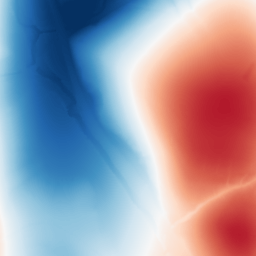
Category: trend_removal
Decomposition family: polynomial
Decomposition parameters: degree: 3
Upsampling method: bspline
Upsampling parameters: scale: 8
Upsampling scale: 8